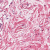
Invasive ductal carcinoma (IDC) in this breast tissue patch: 0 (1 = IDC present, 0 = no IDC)